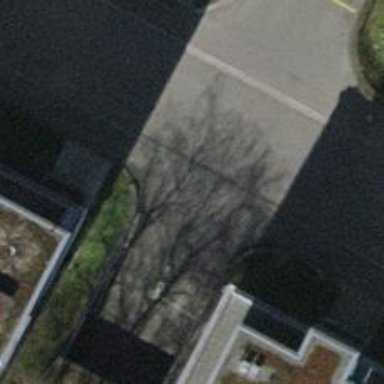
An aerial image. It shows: Unmarked crossing with traffic calming table on the road.